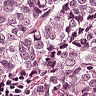
Metastatic tissue present: yes